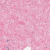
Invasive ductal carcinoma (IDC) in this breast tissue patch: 0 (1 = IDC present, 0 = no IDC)